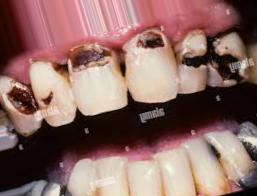
Condition: Caries